Pattern: Mosaic
Description: Randomly add mosaic effect on an image.
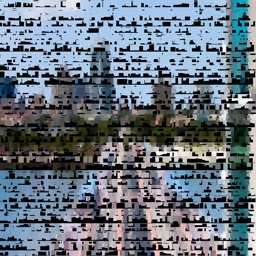
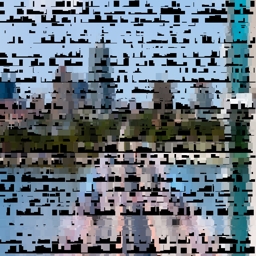
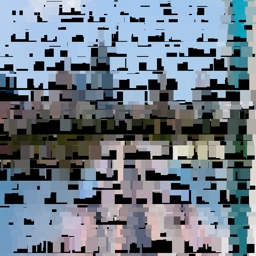
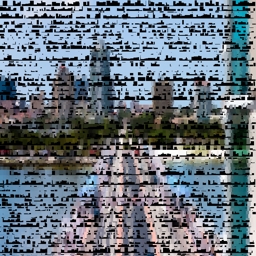